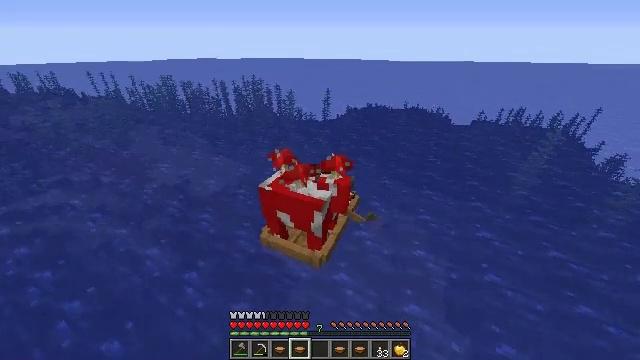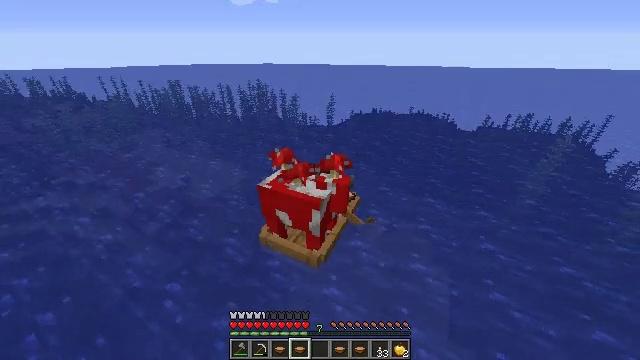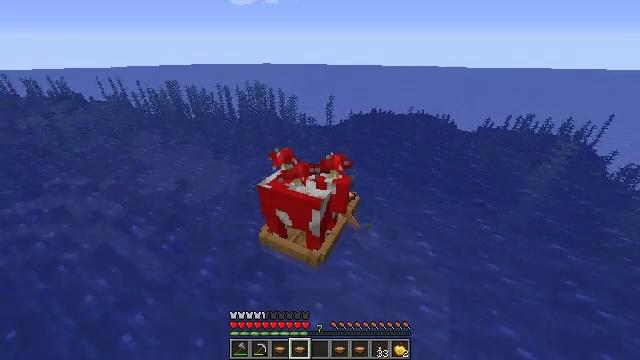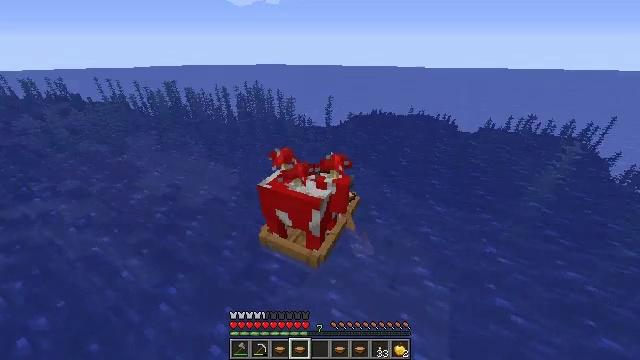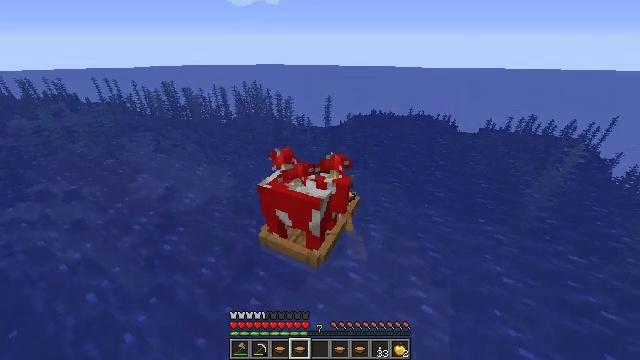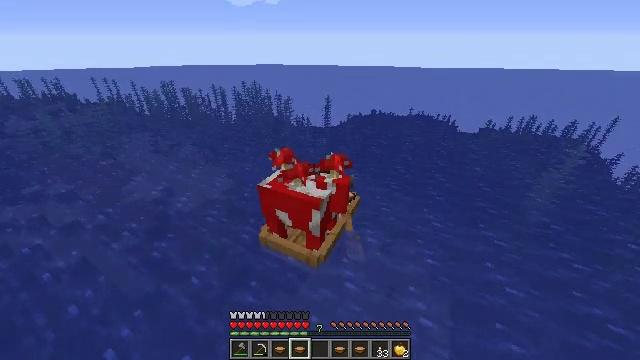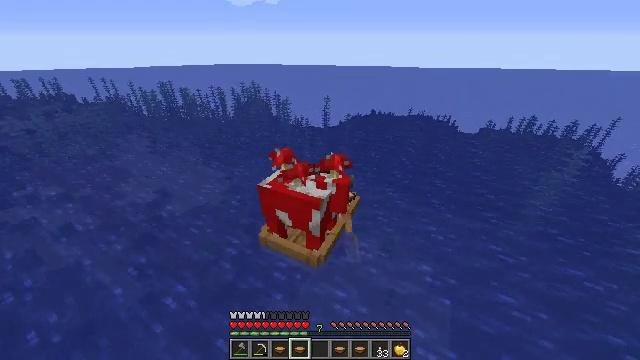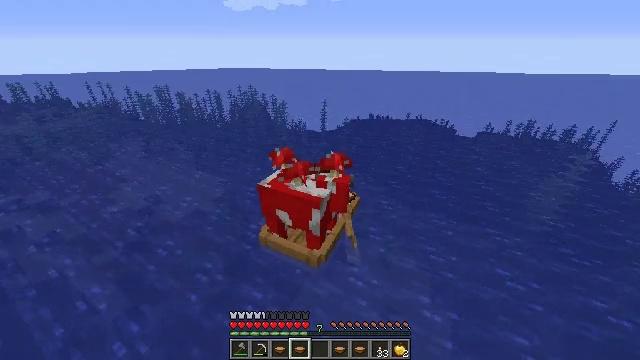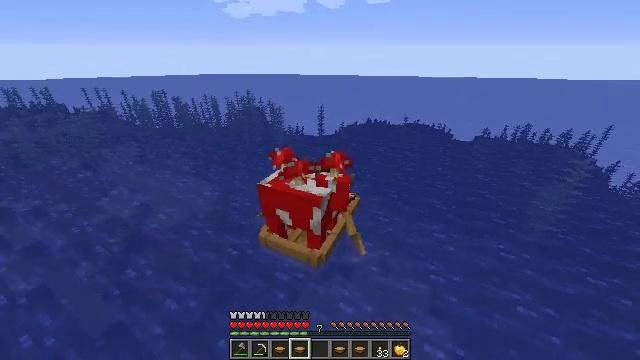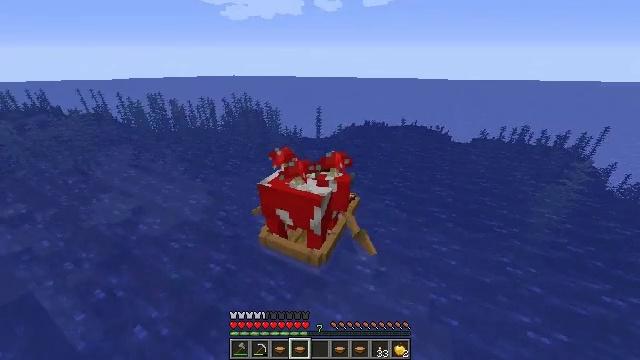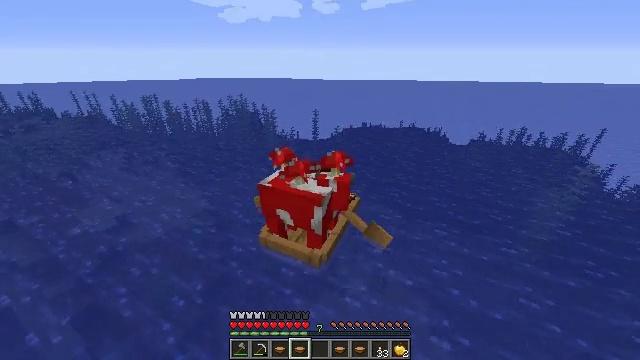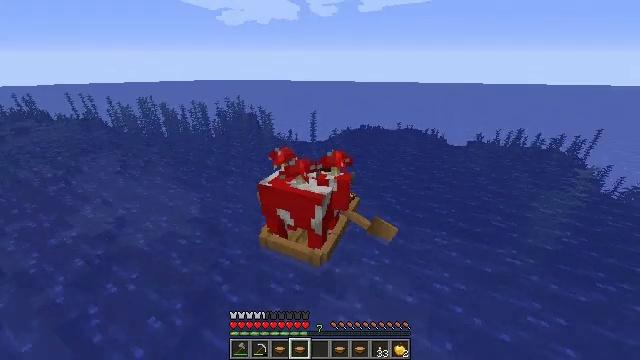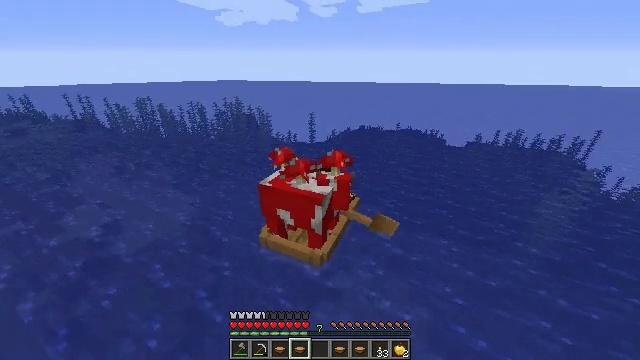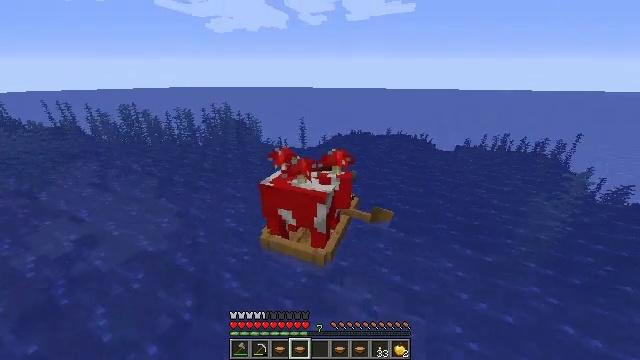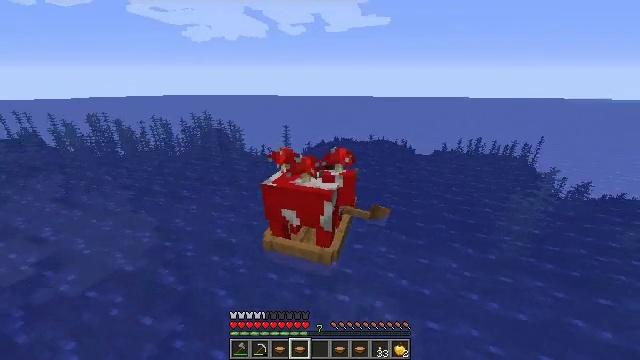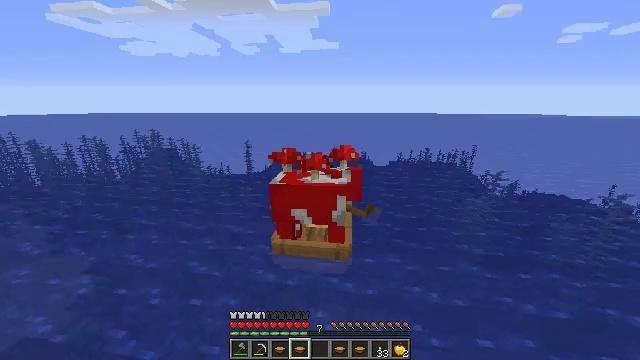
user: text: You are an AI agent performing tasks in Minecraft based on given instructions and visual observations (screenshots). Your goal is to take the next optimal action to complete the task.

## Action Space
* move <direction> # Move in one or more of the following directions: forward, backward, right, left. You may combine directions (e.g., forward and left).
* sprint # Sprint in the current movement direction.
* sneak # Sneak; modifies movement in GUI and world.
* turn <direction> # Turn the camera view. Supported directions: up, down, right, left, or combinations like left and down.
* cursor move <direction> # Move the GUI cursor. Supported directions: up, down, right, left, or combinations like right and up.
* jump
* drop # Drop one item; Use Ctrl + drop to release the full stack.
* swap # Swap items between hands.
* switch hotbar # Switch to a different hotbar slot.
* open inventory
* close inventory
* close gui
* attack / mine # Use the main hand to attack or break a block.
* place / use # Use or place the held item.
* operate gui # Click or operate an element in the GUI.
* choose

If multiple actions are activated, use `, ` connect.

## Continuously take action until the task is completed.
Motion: motion action
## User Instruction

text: Drop a mushroom stew.
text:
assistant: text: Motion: move forward, sprint, turn left and up
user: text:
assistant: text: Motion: move forward, sprint
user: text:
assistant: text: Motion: move forward, sprint
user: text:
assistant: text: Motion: move forward, sprint
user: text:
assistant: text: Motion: move forward
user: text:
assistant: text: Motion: move forward
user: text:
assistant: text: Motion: move forward
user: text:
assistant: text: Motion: move forward, turn up
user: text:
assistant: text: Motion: move forward
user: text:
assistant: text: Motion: move forward
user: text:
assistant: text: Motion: move forward
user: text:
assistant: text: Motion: move forward
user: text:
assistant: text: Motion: move forward, turn right and up
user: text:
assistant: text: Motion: move forward, turn right and up
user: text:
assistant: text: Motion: move forward, turn right and up
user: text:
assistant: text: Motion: move forward, turn right and up
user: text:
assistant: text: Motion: move forward
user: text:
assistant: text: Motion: move forward
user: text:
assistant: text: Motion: move forward
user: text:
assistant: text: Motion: move forward
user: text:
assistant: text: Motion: move forward
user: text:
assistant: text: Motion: move forward
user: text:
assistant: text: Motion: move forward
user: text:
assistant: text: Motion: move forward
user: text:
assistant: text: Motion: move forward
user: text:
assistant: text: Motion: move forward
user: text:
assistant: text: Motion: move forward
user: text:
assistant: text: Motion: move forward
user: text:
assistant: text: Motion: move forward
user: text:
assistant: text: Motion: move forward